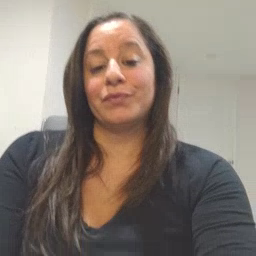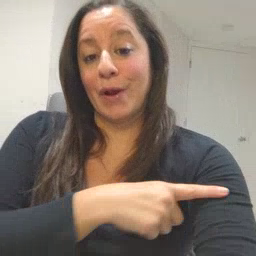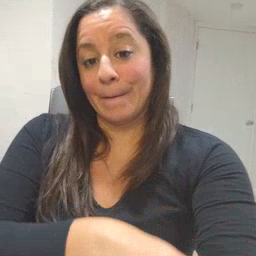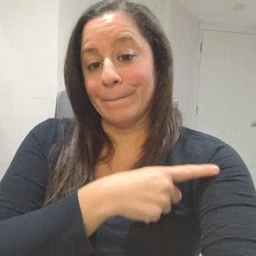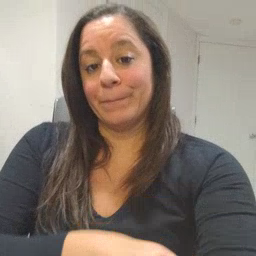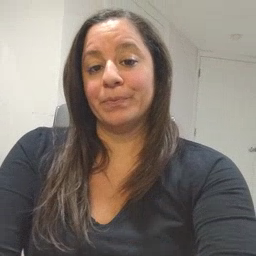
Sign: arm